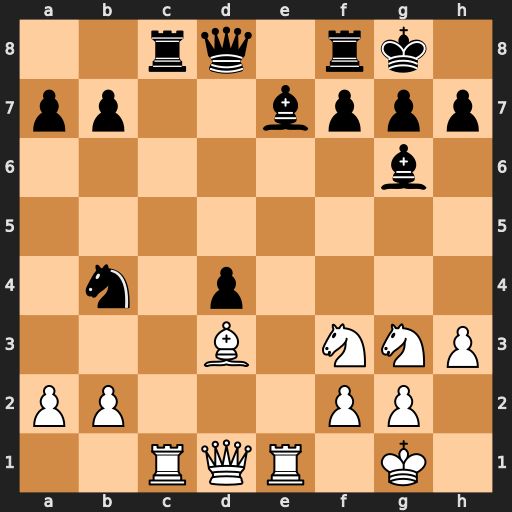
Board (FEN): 2rq1rk1/pp2bppp/6b1/8/1n1p4/3B1NNP/PP3PP1/2RQR1K1
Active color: w
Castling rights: -
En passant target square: -
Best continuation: Rxc8 Qxc8 Bxg6